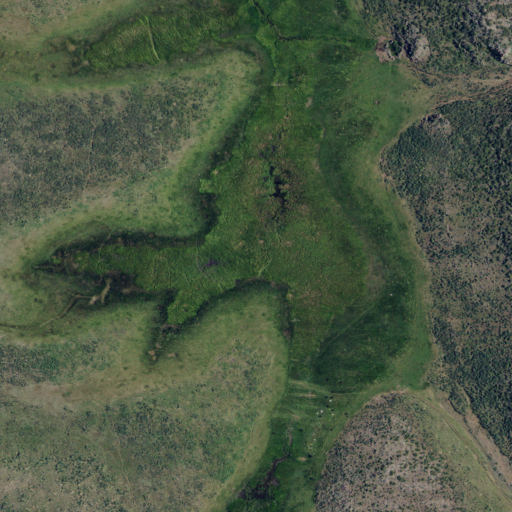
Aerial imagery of depression(s) in Idaho named Pack Saddle Basin containing shrub, woody wetlands, grassland, and herbaceous wetlands